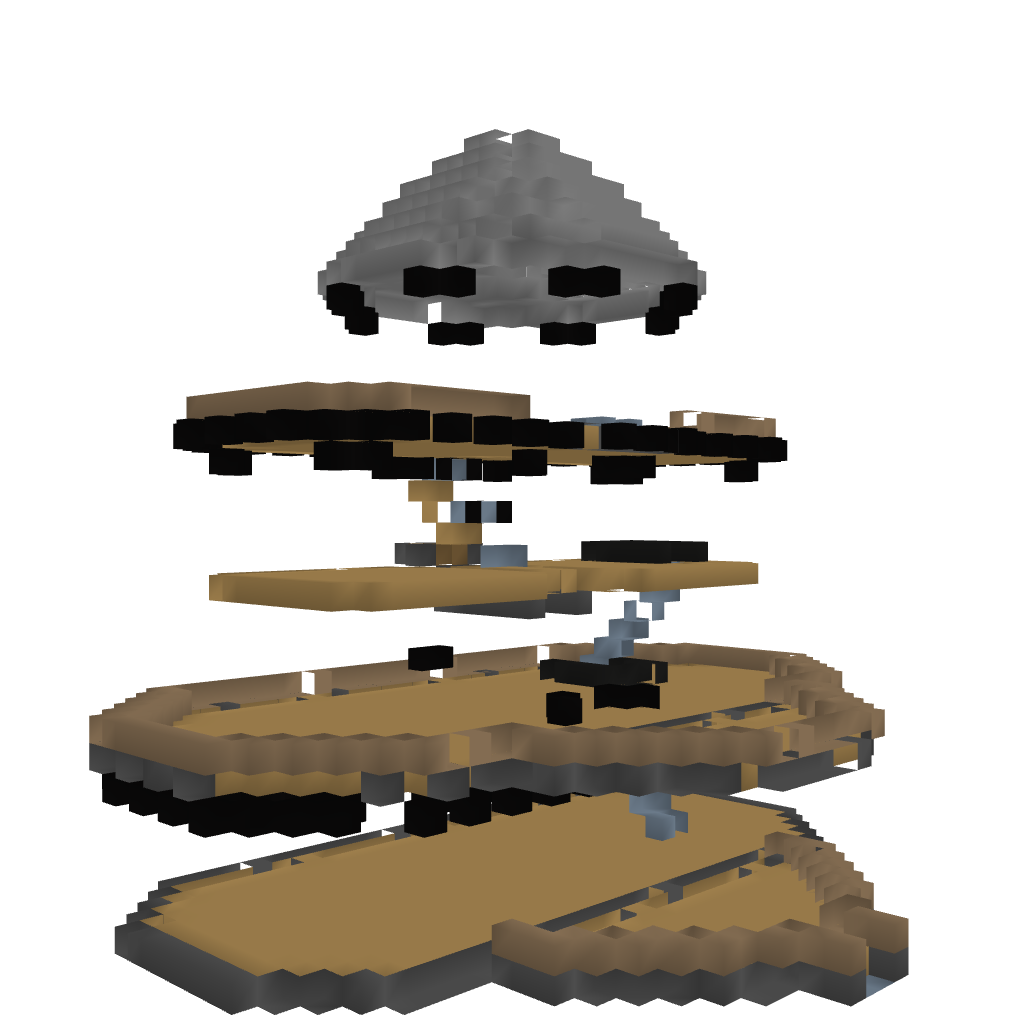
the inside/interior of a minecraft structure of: Small Mansion